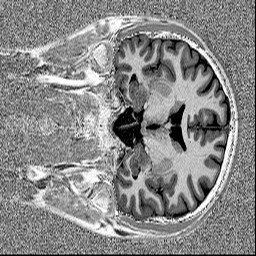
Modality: MP2RAGE
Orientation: coronal
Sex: male